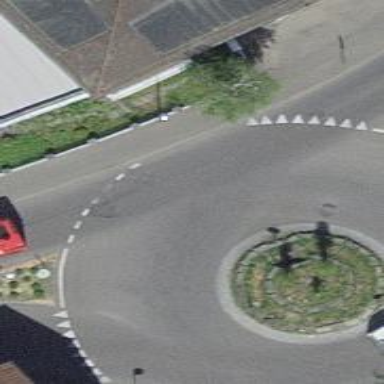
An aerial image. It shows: Secondary road with asphalt surface leading to roundabout.